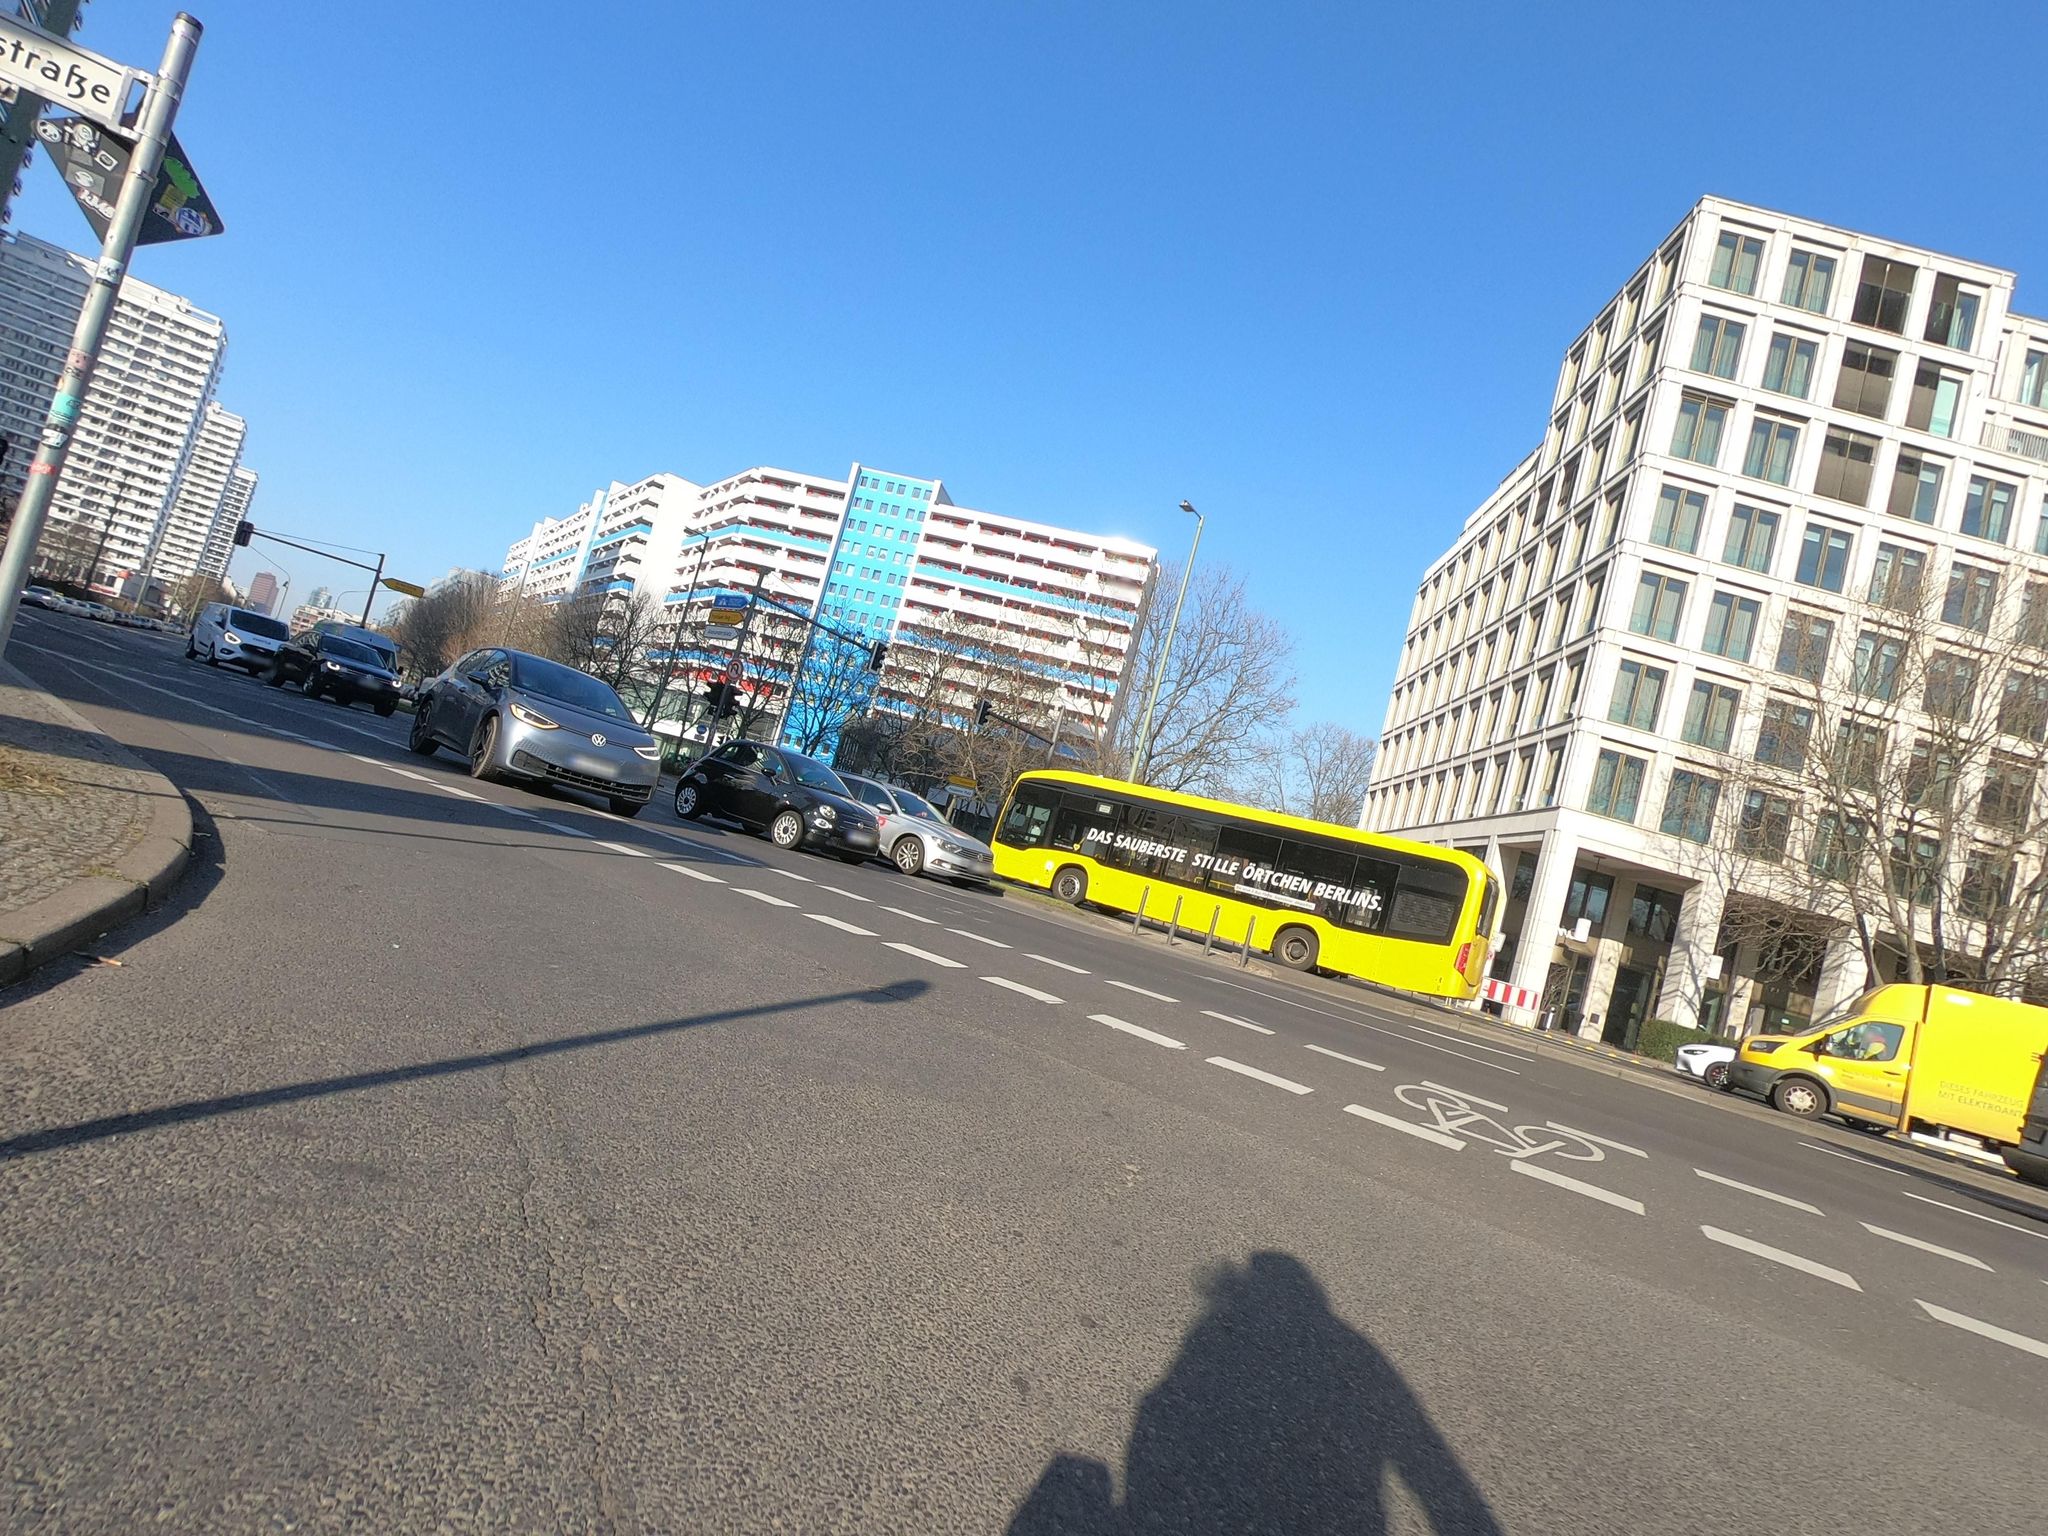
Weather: clear
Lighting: day
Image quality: good
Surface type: cycling surface
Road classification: residential
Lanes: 3
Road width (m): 11.3
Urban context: urban centre
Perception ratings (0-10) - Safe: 5.68, Lively: 7.23, Beautiful: 8.71, Boring: 1.68, Depressing: 5.54, Wealthy: 8.61